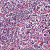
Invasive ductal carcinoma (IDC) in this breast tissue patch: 1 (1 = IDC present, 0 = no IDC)